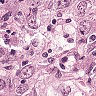
Metastatic tissue present: yes